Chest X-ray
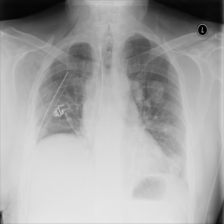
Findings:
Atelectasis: negative
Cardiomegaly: negative
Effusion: negative
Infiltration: negative
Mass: negative
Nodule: positive
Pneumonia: negative
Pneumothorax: negative
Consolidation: negative
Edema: negative
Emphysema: positive
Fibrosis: negative
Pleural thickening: negative
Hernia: negative